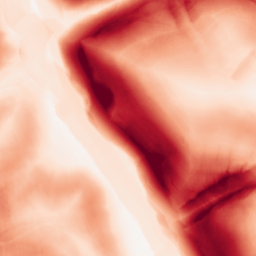
Category: morphological
Decomposition family: morphological_gradient
Decomposition parameters: size: 15
shape: diamond
Upsampling method: regularized
Upsampling parameters: scale: 2
lambda_reg: 0.001
Upsampling scale: 2